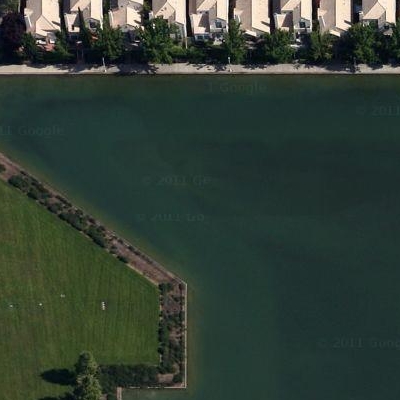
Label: RiverLake